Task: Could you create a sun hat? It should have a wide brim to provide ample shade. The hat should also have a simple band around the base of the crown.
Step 102:
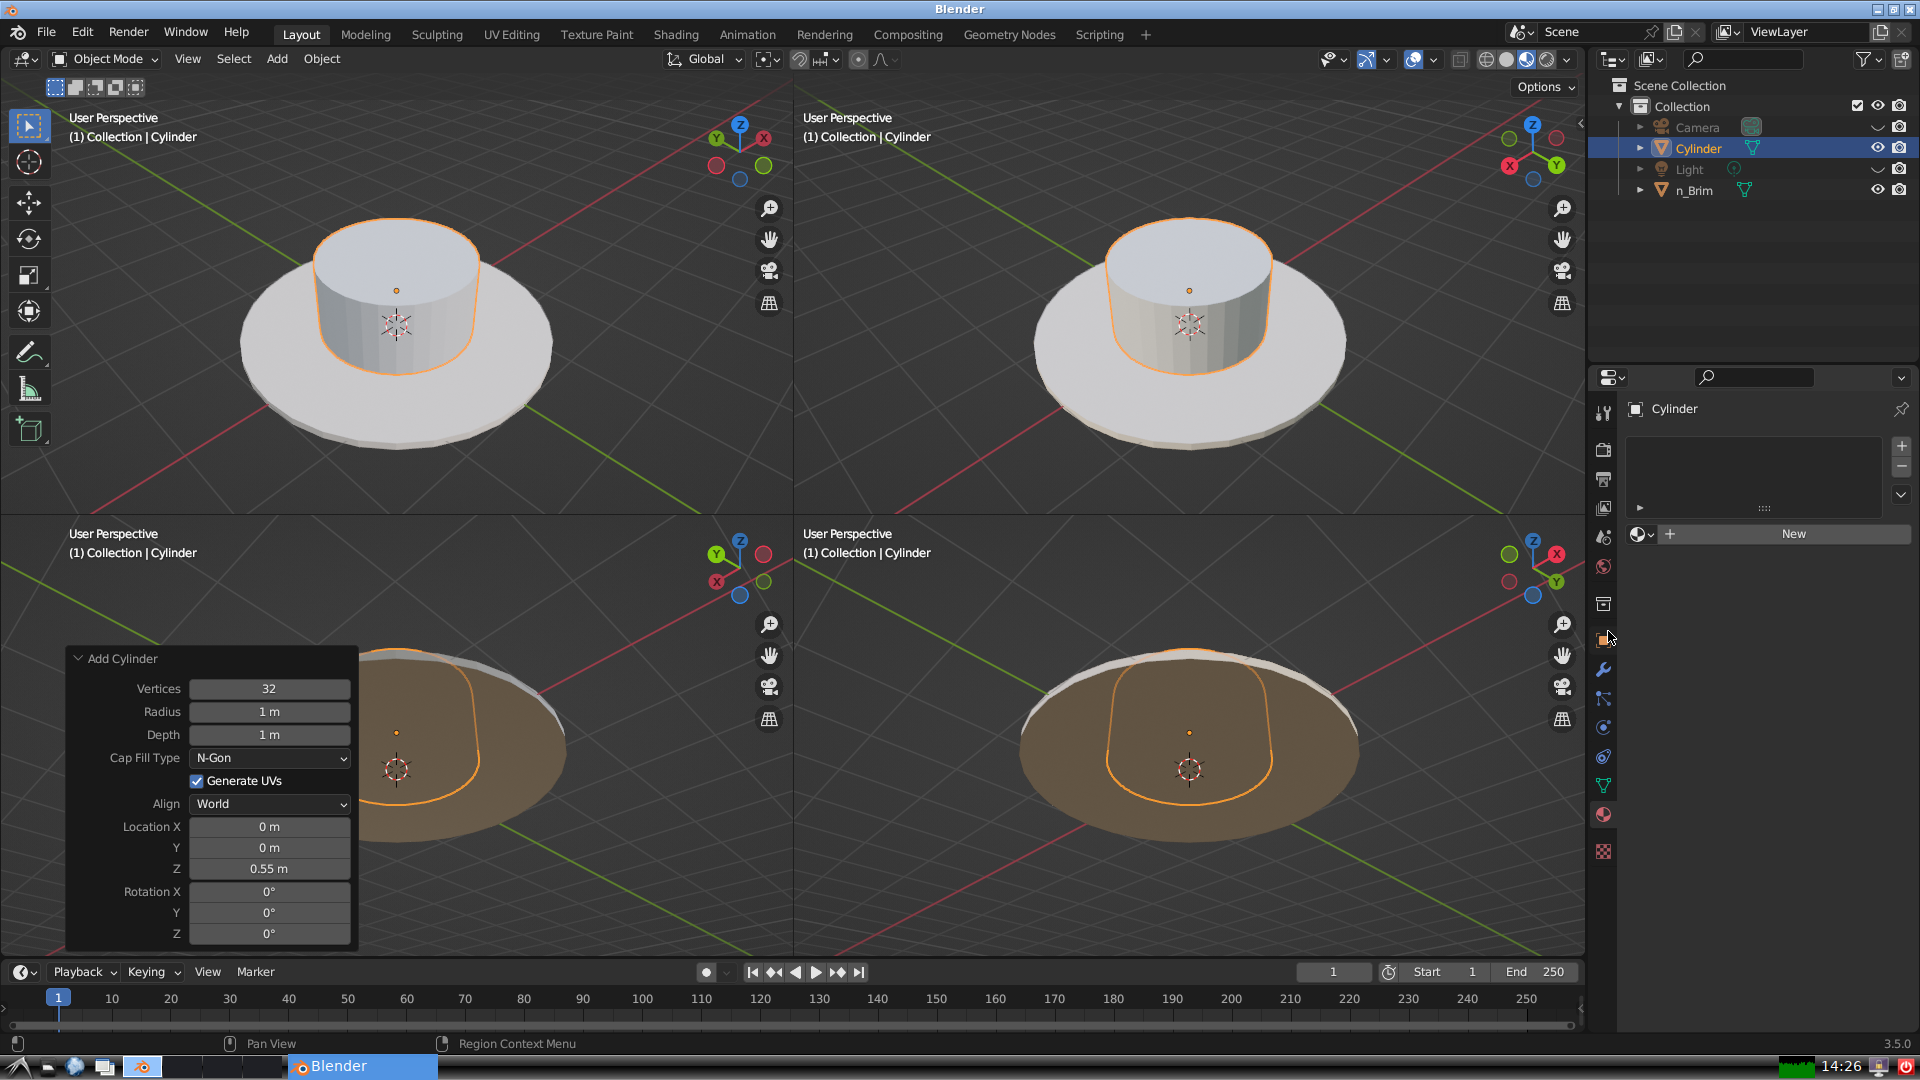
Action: click: no